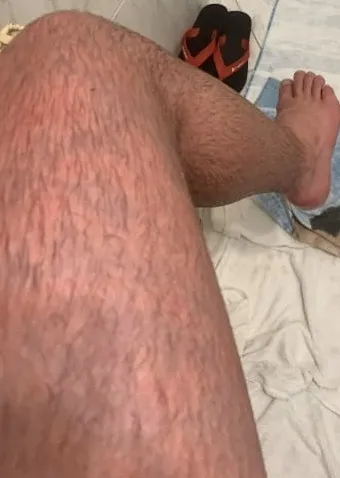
Appearance of erythromelalgia in the left thigh.
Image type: medical_photograph (skin_photograph)